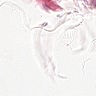
Metastatic tissue present: no